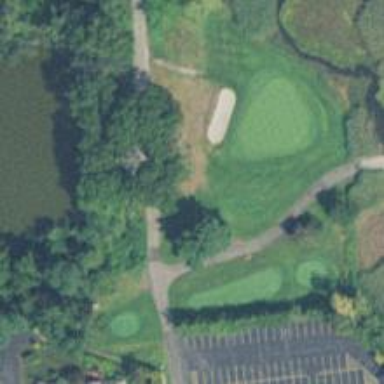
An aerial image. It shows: Path for both roads and golfers.